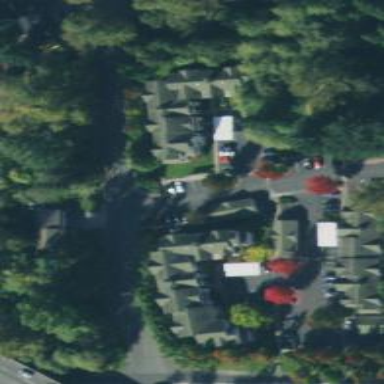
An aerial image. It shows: Living street.